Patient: sex M, age 60
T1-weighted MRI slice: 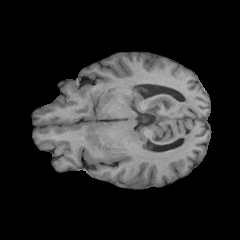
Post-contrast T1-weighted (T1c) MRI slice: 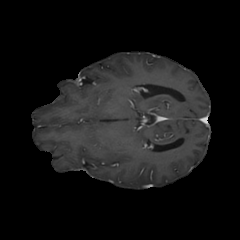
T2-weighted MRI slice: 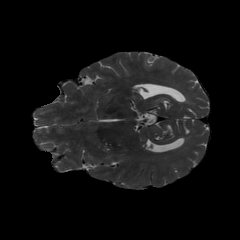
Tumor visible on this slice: no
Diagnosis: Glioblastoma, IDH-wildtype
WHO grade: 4